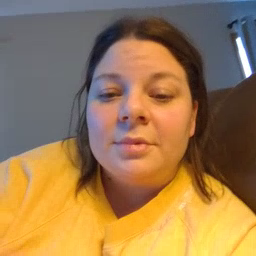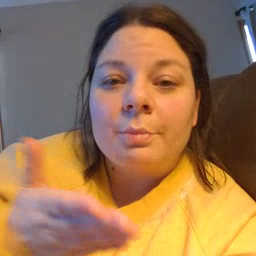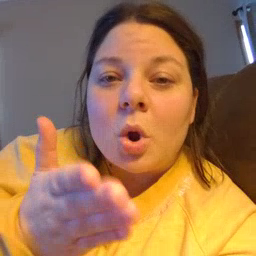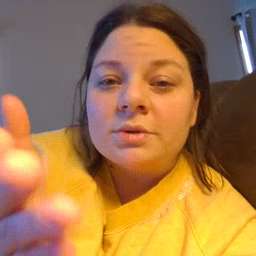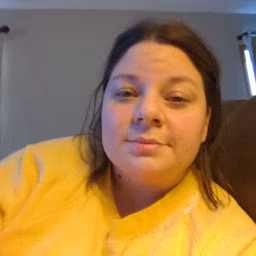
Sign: boat